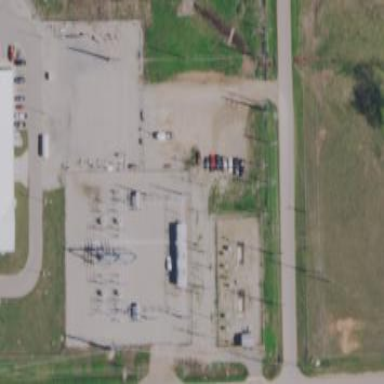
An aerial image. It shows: Distribution-level power substation.